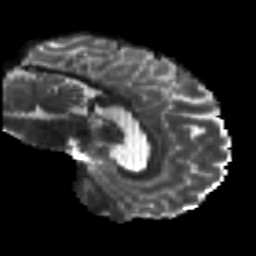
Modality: T2w
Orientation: sagittal
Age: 25
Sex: female
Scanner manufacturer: siemens
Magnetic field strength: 3 T
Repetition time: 8.8 s
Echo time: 0.085 s